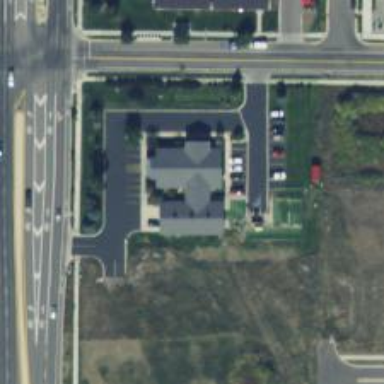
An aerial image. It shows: Veterinary facility.